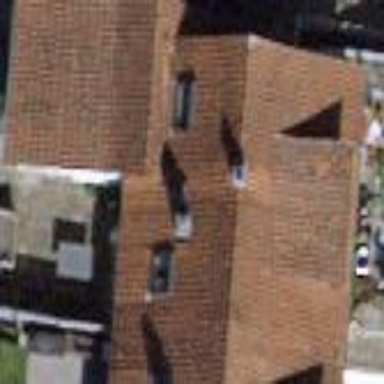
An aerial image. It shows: Building with tile roof.